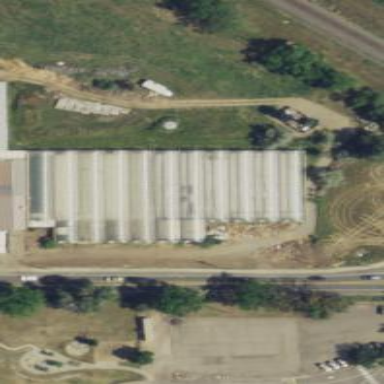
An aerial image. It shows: Greenhouse used for horticulture.